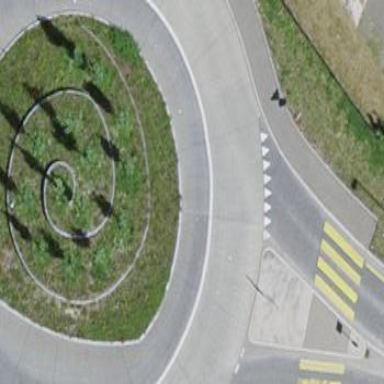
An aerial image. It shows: Roundabout on primary highway.